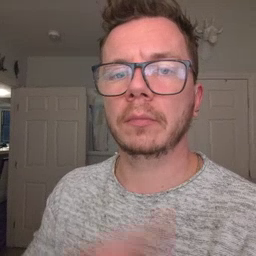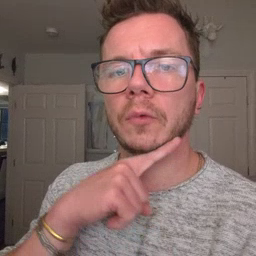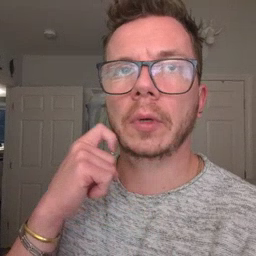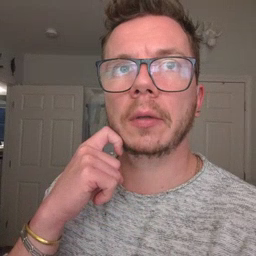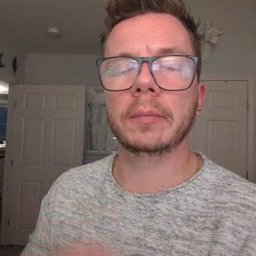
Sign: dry